Question: I am working on an app which stream youtube videos.
Here is my code snippet :
'''
MediaController mediaController = new MediaController(PlayVideo.this);
mediaController.setAnchorView(videoView_Video);
mediaController.setMediaPlayer(videoView_Video);
Uri videoUri = Uri.parse(url);
videoView_Video.setMediaController(mediaController);
videoView_Video.setVideoURI(videoUri);
videoView_Video.requestFocus();
videoView_Video.start();
mediaController.show();
'''
'''
videoUri = rtsp://v2.cache8.c.youtube.com/CiILENy73wIaGQm-LZitWsUGKxMYDSANFEgGUgZ2aWRlb3MM/0/0/0/video.3gp
'''
Now I Am getting an error as below:
'''
1. http youtube = false, scheme = rtsp
2. Couldn't open file on client side, trying server side
3. Error (1,-<PHONE>)
4. Error: 1,-<PHONE>
'''
And a dialog with a message :

Please suggest any answer to overcome this.
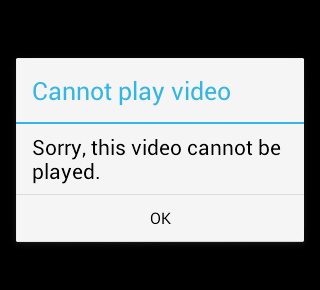
Answer: Use the proper API instead of manually parsing and finding videos.
<URL>
you just import the proper YouTubeVideoPlayer and things work fine.
ps.: I don't suggest using this in a ViewPager, I only had problems with that.